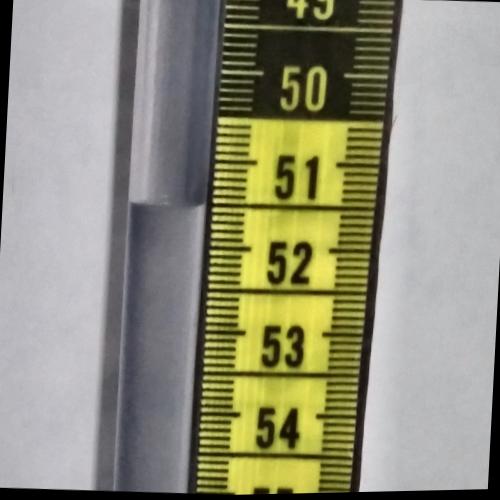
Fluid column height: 51.5 cm